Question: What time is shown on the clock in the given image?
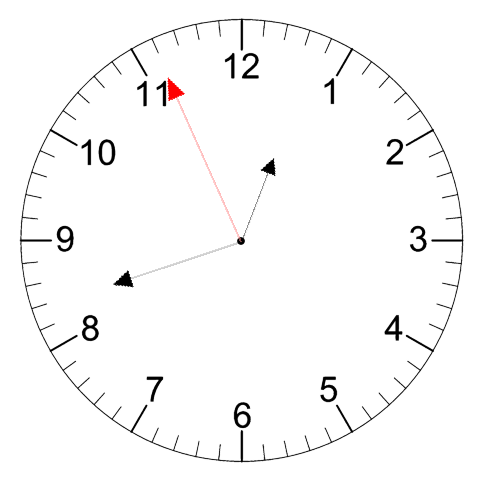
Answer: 12:41:56